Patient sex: M
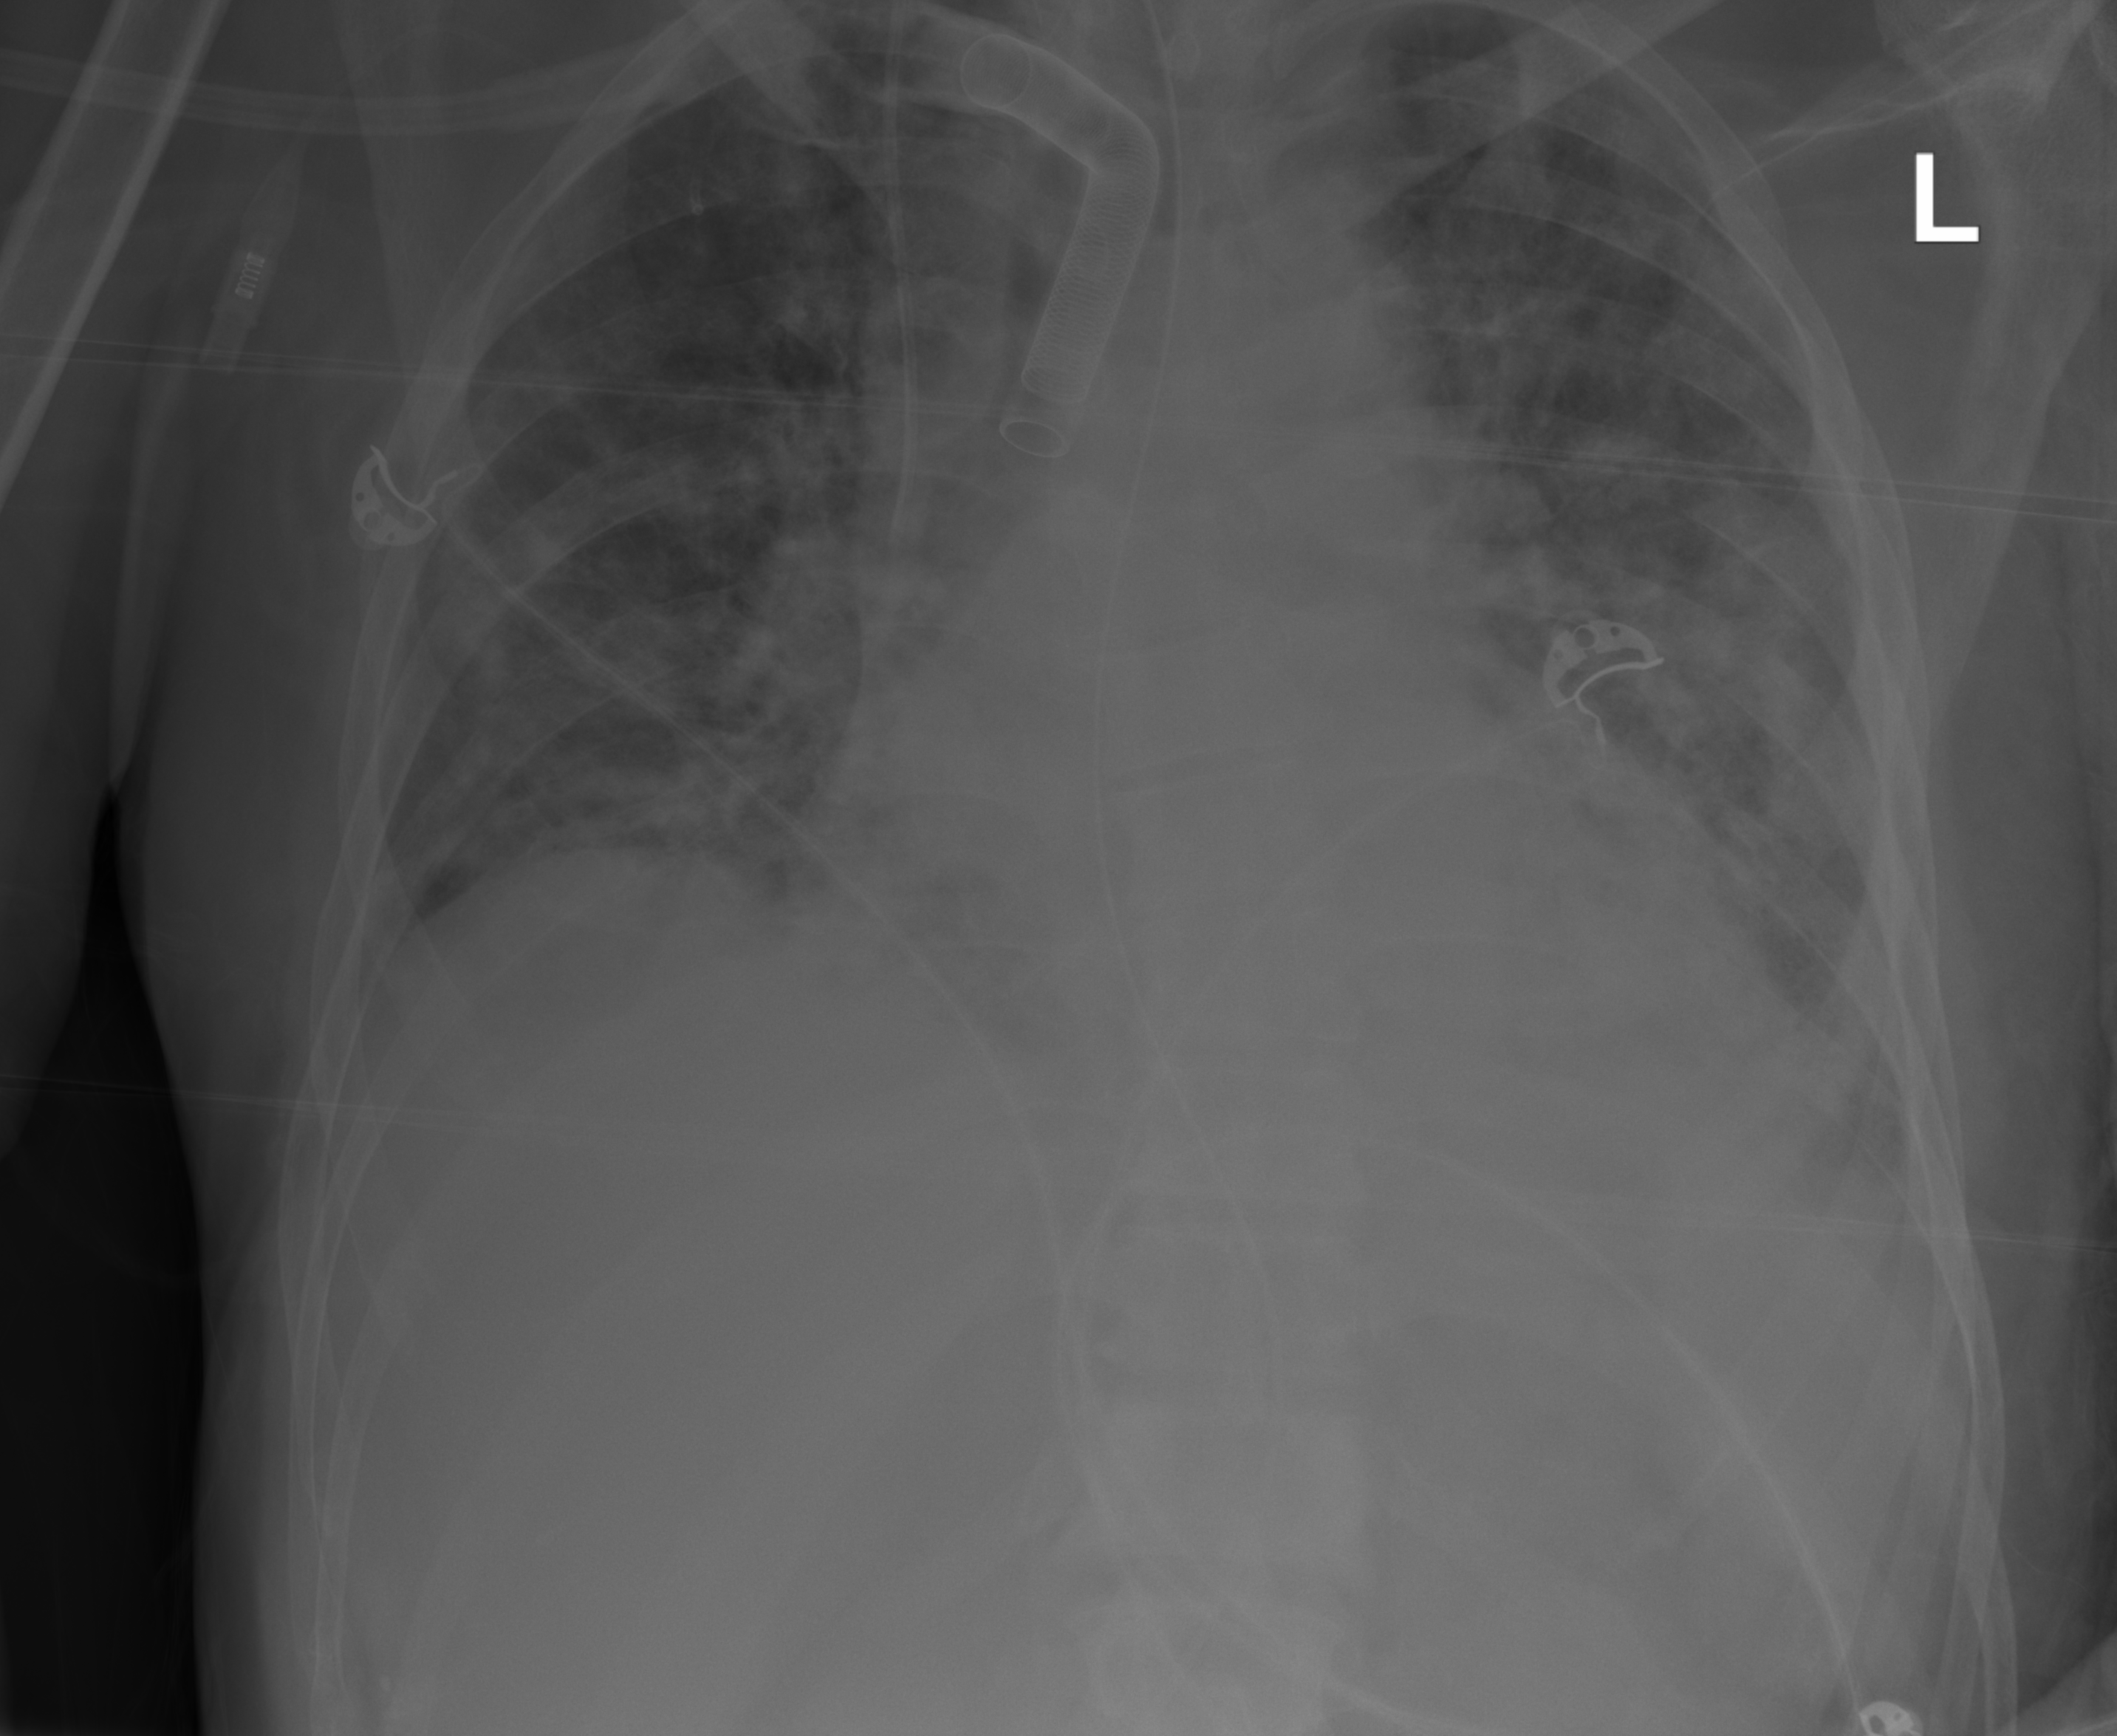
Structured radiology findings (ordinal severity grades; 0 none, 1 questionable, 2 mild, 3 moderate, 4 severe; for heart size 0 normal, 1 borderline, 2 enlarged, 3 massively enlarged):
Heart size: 2
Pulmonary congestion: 0
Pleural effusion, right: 0
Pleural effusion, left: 2
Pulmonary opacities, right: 3
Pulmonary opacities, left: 3
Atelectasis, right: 0
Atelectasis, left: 2